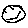
Label: smiley face